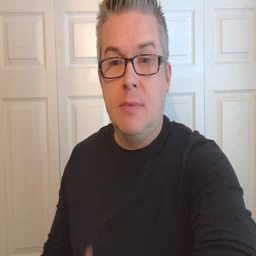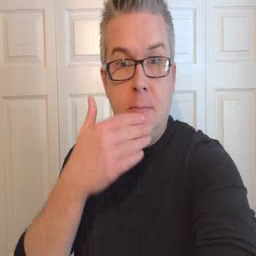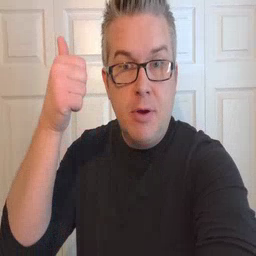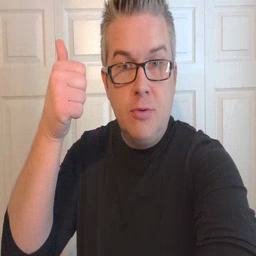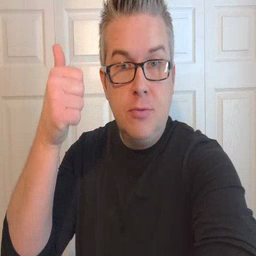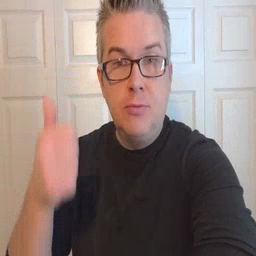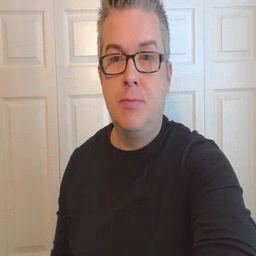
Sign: better